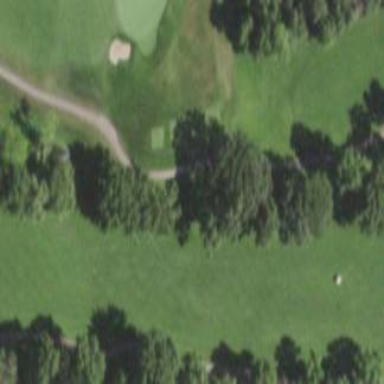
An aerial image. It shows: Golf fairway surrounded by grass.